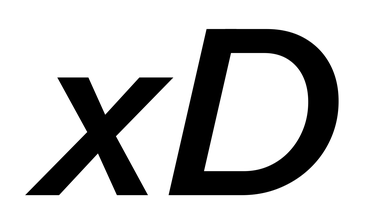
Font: InstrumentSans-Italic_SemiBold_Italic